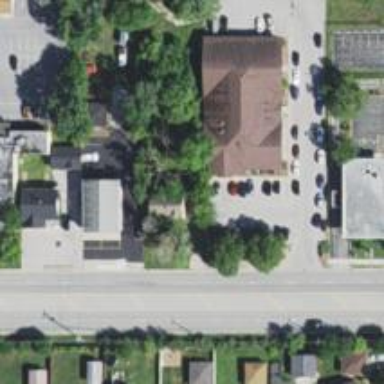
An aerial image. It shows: Healthcare clinic.